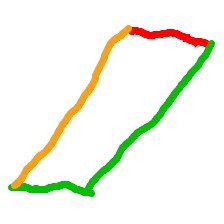
Shape: parallelogram